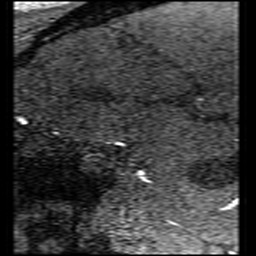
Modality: angio
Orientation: sagittal
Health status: ill
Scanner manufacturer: siemens
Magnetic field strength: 3 T
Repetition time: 0.023 s
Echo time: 0.00443 s